Question: Right now I am showing a 'UIViewController' using a 'segue' with the style 'Modal' and presentation 'Sheet'. This Modal gets its 'superview' bounds change, in order to have the dimensions I want, like this:
'''
- (void)viewWillLayoutSubviews
{
[super viewWillLayoutSubviews];
self.view.superview.bounds = WHBoundsRect;
}
'''
The only allowed orientations are 'UIInterfaceOrientationLandscapeLeft' and 'UIInterfaceOrientationLandscapeRight'. Since the Modal has some 'TextFields' and the keyboard would be over the Modal itself, I am changing its 'center' so it moves a bit to the top.
What I am noticing right now, is that I am unable to work with the Y coordinate. In order for it move vertically (remember it's on landscape) I need to work with the X. The problem is that when it's 'UIInterfaceOrientationLandscapeLeft' I need to come with a negative X. And when it's 'UIInterfaceOrientationLandscapeRight' I need to come with a positive X. So it seems that the <URL> is "glued" to the top left corner while in Portrait and when an orientation occurs, it's still there:

So I have something like this:
'''
UIInterfaceOrientation orientation = [[UIApplication sharedApplication] statusBarOrientation];
NSInteger newX = 0.0f;
if (orientation == UIInterfaceOrientationLandscapeLeft)
{
// Logic for calculating the negative X.
}
else
{
// Logic for calculating the positive X.
}
'''
It works exactly like I want, but it seems a very fragile implementation. Am I missing something? Is this the expected behaviour?
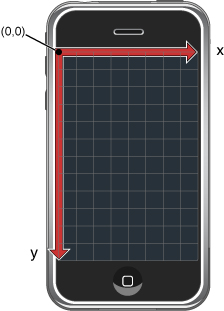
Answer: ## Update
I wrote a test project, you can find it <URL>
Here is the interesting part, the modal view controller subclass code.
'''
- (void)viewDidLoad
{
[super viewDidLoad];
[[NSNotificationCenter defaultCenter] addObserver:self selector:@selector(keyboardWillAppear:) name:UIKeyboardWillShowNotification object:nil];
}
- (void)viewWillLayoutSubviews
{
[super viewWillLayoutSubviews];
self.view.superview.bounds = WHBoundsRect;
}
- (void)keyboardWillAppear:(NSNotification*)notification
{
CGRect keyboardFrame = [notification.userInfo[UIKeyboardFrameEndUserInfoKey] CGRectValue];
// Calculate keyboard frame in superview coordinates.
// Origin will be in the upper left corner of the superview, so keyboard will have a negative x origin.
CGRect keyboardFrameInSuperviewCoordinates = [self.view.superview convertRect:keyboardFrame fromView:nil];
NSLog(@"Superview bounds: %@", NSStringFromCGRect(self.view.superview.bounds));
NSLog(@"Keyboard frame in screen coordinates: %@", NSStringFromCGRect(keyboardFrame));
NSLog(@"Keyboard frame in superview coordinates: %@", NSStringFromCGRect(keyboardFrameInSuperviewCoordinates));
// The keyboard and the superview lay directly in a window, so we should do the math on window coordinates
// Converting to the superview system takes account of rotation, so now y is relative to current orientation
CGRect windowCoordinatesInSuperviewSystem = [self.view.superview convertRect:self.view.superview.window.bounds fromView:nil];
NSLog(@"Window frame in superview coords: %@", NSStringFromCGRect(windowCoordinatesInSuperviewSystem));
// We calculate for how much the superview is hidden by the keyboard
CGFloat hiddenPartHeight = CGRectGetMaxY(self.view.superview.bounds)-CGRectGetMinY(keyboardFrameInSuperviewCoordinates);
NSLog(@"Superview is hidden by keyboard for %.0f points", hiddenPartHeight);
// Now we just have to shift the superview frame to the top by 'hiddenPartHeight'.
// Last step: calculate new superview frame in super-superview coordinate system.
// To do that, we convert the superview frame relative to its coordinate system to super-superview coordinate system.
CGRect superviewNewFrameInItsOwnCoordinateSystem = CGRectOffset(self.view.superview.bounds, 0, -hiddenPartHeight);
CGRect superviewAbsoluteFrame = [self.view.superview convertRect:superviewNewFrameInItsOwnCoordinateSystem toView:self.view.superview.superview];
NSLog(@"Superview new frame in its own coords: %@", NSStringFromCGRect(superviewNewFrameInItsOwnCoordinateSystem));
NSLog(@"Superview new frame: %@", NSStringFromCGRect(superviewAbsoluteFrame));
self.view.superview.frame = superviewAbsoluteFrame;
}
'''